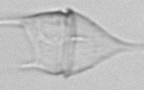
Label: Tripos_lineatus